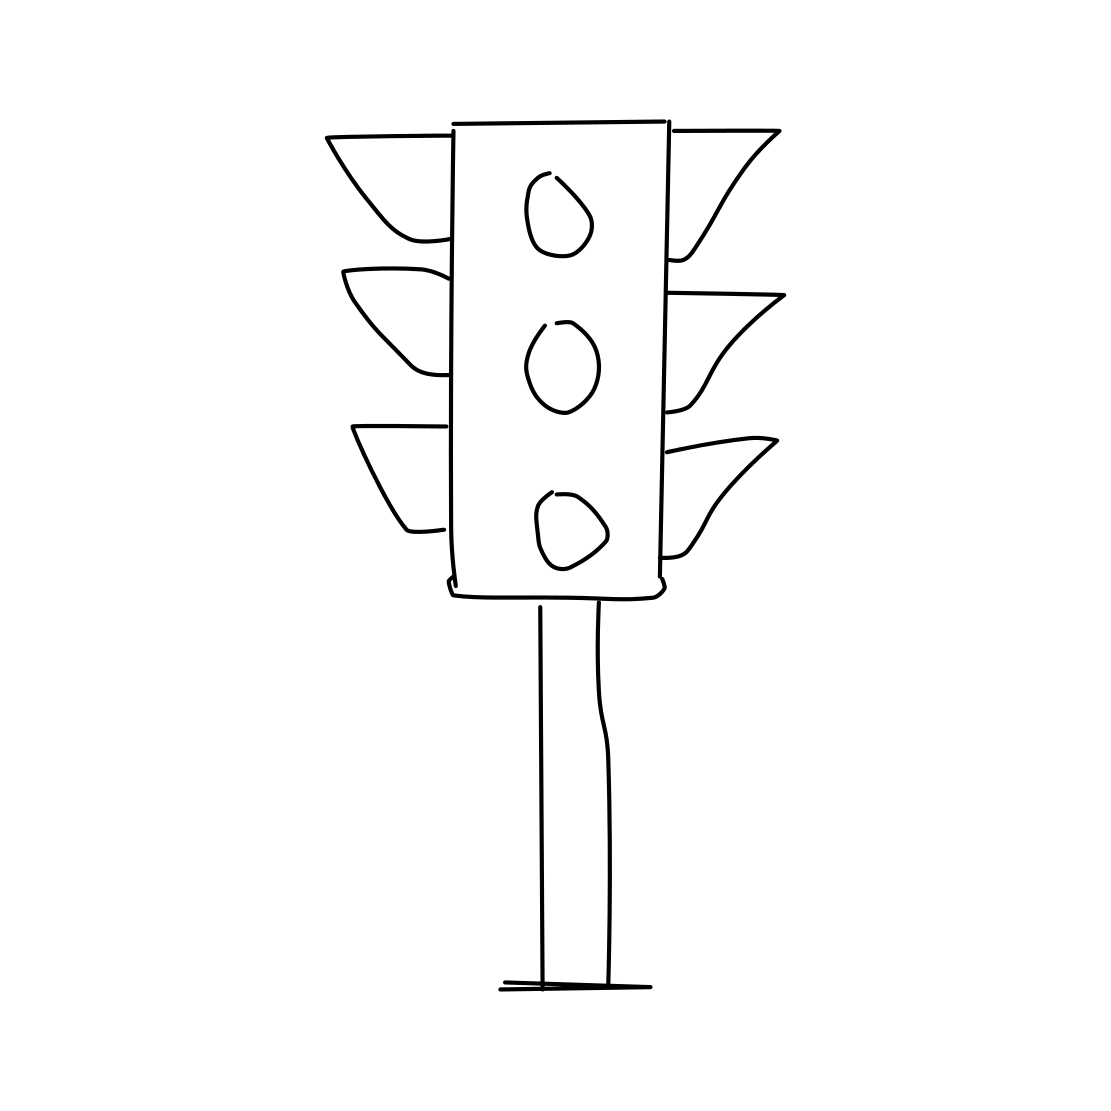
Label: traffic light